Question: I am trying to learn SpriteKit by going through a tutorial on making a Flappy Bird like Game. In my version of the game, the pipes are not pipes, and are irregularly shaped objects that don't fill up the entirety of the rectangular canvas they are drawn upon. However, since the canvas is rectangular, SpriteKit is detecting collisions when another object touches the corner, which is technically not visible. How can I correct this?
'''
- (void)didBeginContact:(SKPhysicsContact *)contact
{
SKPhysicsBody *firstBody, *secondBody;
if (contact.bodyA.categoryBitMask < contact.bodyB.categoryBitMask)
{
firstBody = contact.bodyA;
secondBody = contact.bodyB;
}
else
{
firstBody = contact.bodyB;
secondBody = contact.bodyA;
}
if ((firstBody.categoryBitMask & pillerCategory) != 0 &&
(secondBody.categoryBitMask & flappyBirdCategory) != 0)
{
[self pillar:(SKSpriteNode *) firstBody.node didCollideWithBird:(SKSpriteNode *) secondBody.node];
}
else if ((firstBody.categoryBitMask & flappyBirdCategory) != 0 &&
(secondBody.categoryBitMask & bottomBackgroundCategory) != 0)
{
[self flappyBird:(SKSpriteNode *)firstBody.node didCollideWithBottomScoller:(SKSpriteNode *)secondBody.node];
}
}
'''
I only what a collision to be detected when it actually comes to contact with the picture. Instead of a pipe that fills up all the rectangular canvas I have:

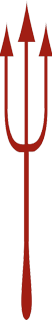
Answer: In iOS 8, you can create a physics body based on the alpha channel of a texture. (See <URL> This gets you an exact shape, but at a high performance cost.
To balance collision accuracy with performance, or if you're also supporting iOS 7, you can instead create a physics body from a path or by combining multiple smaller physics bodies in a way that approximates the shape you need.